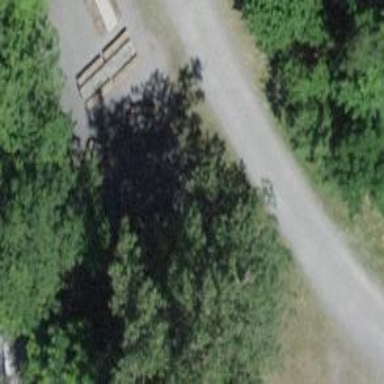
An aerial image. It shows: Picnic table located in leisure land area.